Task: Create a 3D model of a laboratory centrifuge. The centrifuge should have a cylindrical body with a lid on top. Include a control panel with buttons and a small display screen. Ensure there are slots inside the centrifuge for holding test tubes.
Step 645:
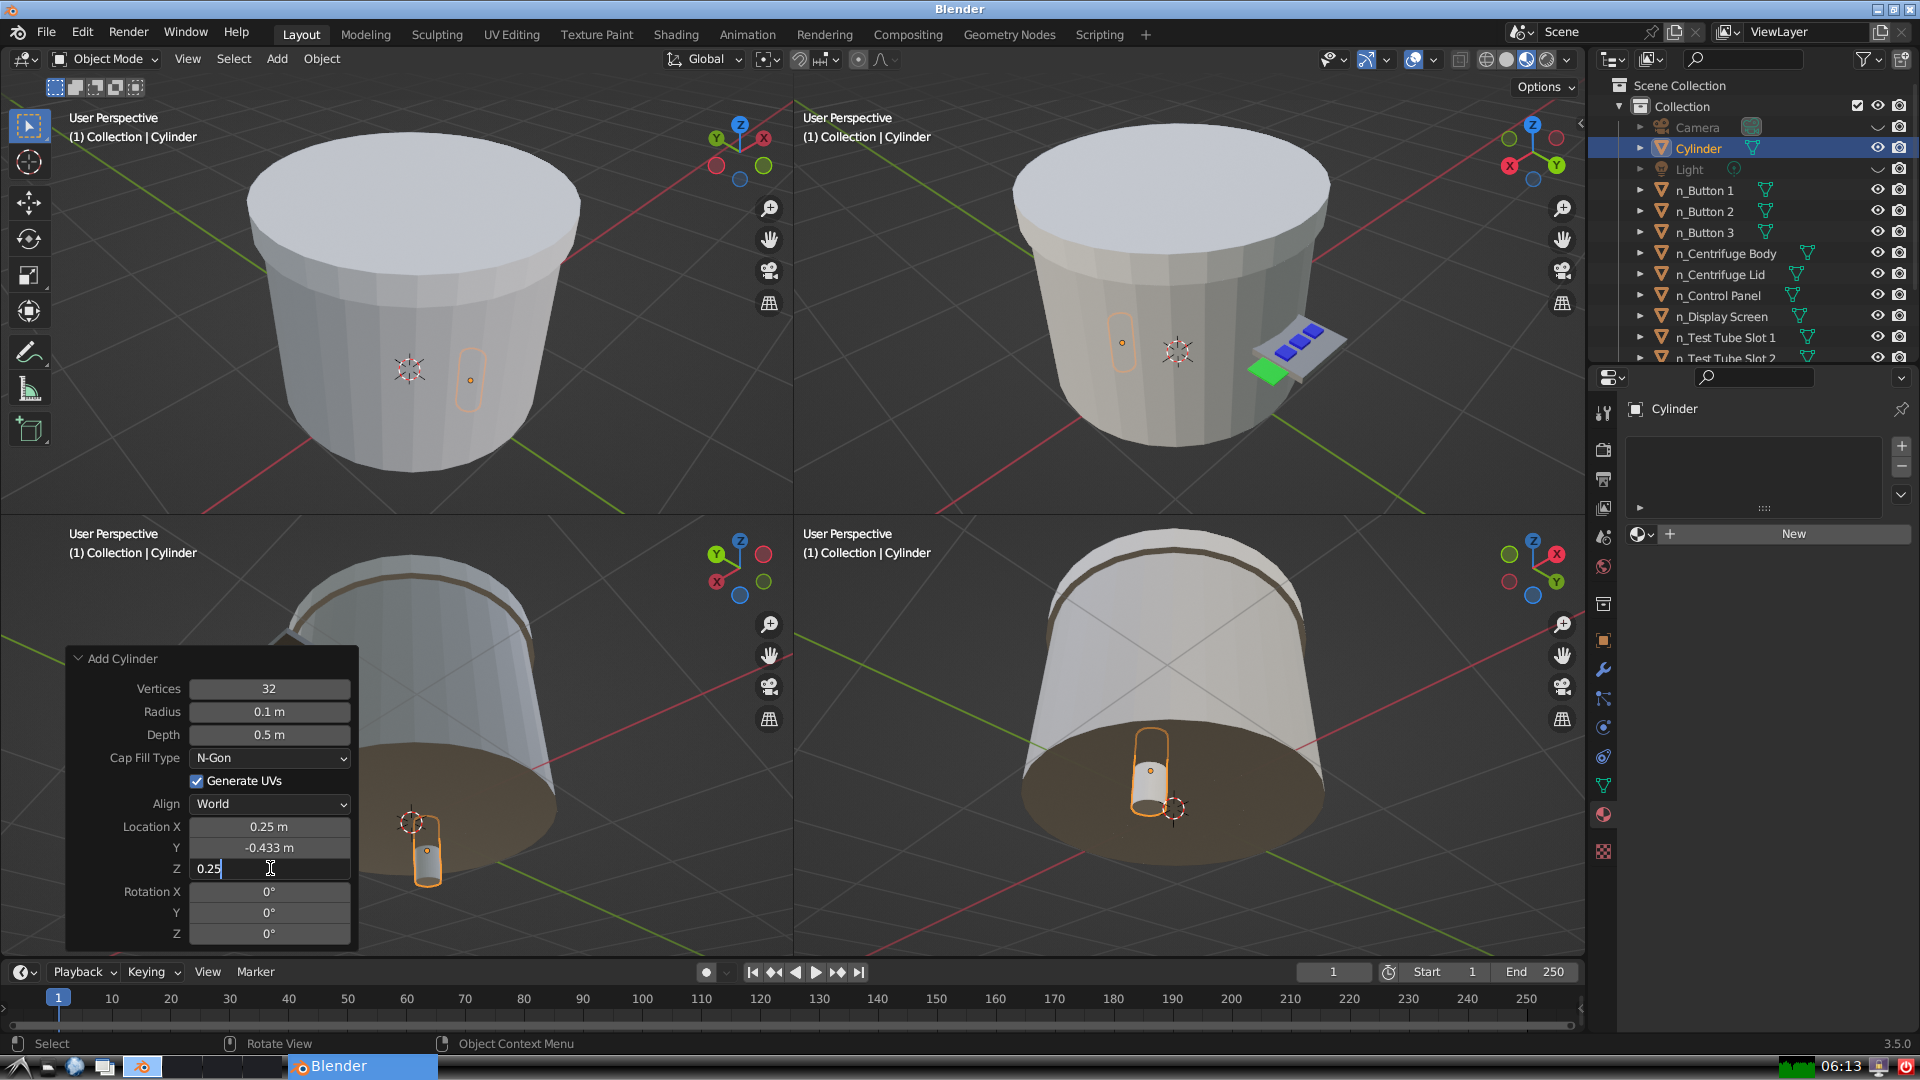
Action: {"key_press": ['Return']}